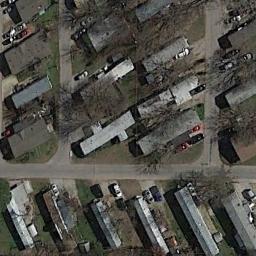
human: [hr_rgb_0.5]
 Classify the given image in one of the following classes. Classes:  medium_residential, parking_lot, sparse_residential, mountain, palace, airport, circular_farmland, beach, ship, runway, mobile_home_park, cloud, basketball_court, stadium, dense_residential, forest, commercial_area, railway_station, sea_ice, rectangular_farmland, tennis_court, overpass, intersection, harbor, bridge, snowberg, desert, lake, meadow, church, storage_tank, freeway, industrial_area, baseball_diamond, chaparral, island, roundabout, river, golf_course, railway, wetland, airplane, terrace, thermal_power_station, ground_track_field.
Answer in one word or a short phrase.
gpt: mobile_home_park